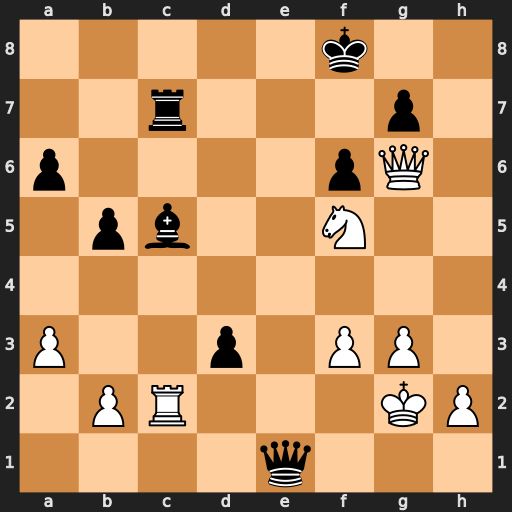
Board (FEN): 5k2/2r3p1/p4pQ1/1pb2N2/8/P2p1PP1/1PR3KP/4q3
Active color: w
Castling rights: -
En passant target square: -
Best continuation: Rxc5 Rxc5 Qxg7+ Ke8 Nd6+ Kd8 Nb7+